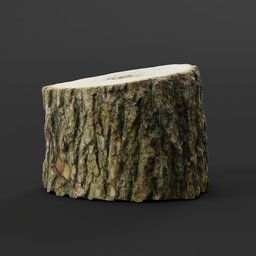
Label: nature